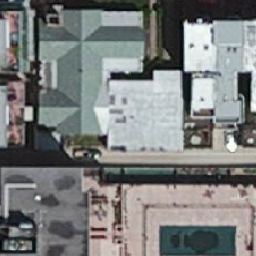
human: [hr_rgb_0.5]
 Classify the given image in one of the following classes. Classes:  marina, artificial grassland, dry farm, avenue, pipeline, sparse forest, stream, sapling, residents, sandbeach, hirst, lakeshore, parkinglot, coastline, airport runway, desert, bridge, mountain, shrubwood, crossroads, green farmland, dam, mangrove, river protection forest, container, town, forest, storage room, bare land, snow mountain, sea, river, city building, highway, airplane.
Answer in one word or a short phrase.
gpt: city building